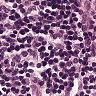
Metastatic tissue present: no